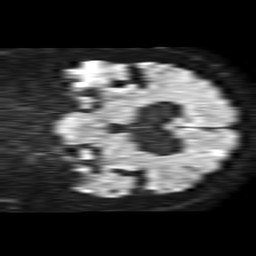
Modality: TRACE
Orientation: coronal
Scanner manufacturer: philips
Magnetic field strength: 1.5 T
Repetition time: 4.6 s
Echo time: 0.08631 s